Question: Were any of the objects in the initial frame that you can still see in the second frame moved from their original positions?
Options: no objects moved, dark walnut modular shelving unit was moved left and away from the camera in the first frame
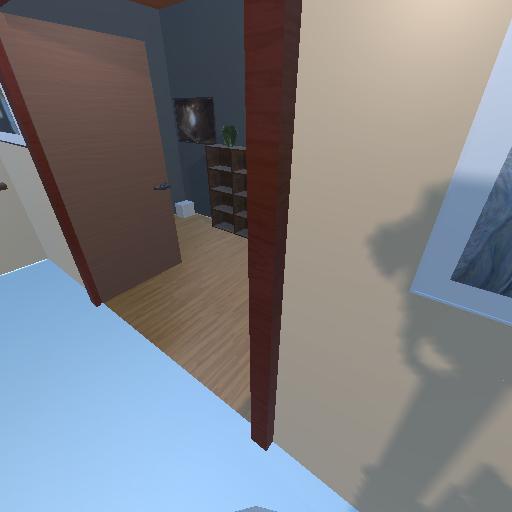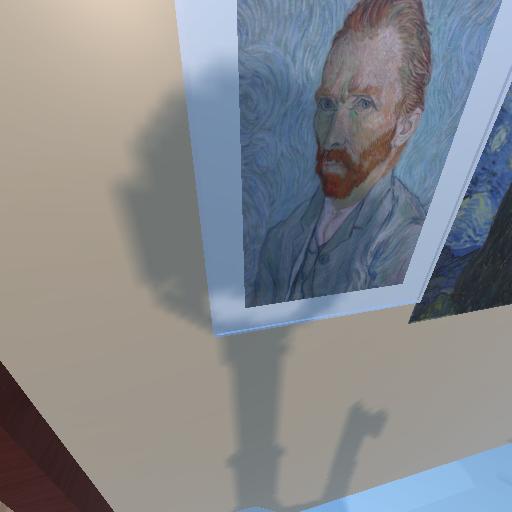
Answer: no objects moved